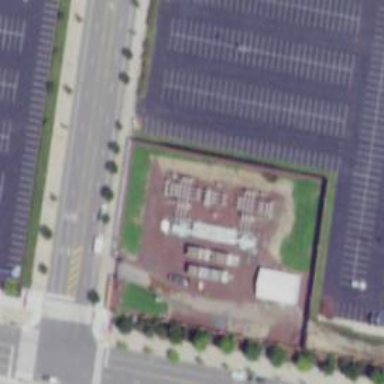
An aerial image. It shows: Power substation.